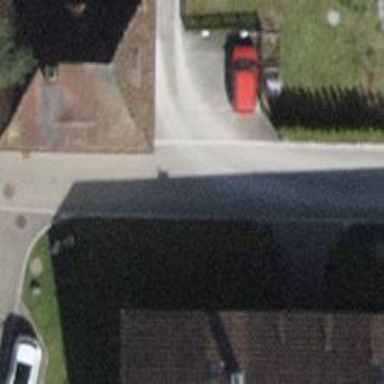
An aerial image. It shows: Asphalt road in residential area.